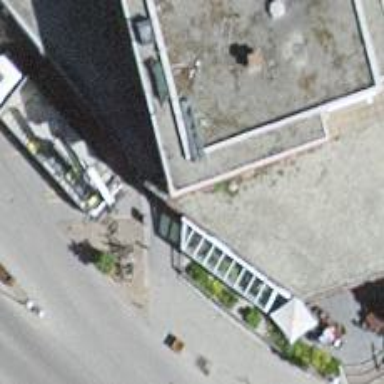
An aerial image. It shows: Café.